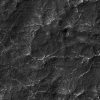
Atmospheric dust classification: not_dusty